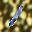
Label: 1